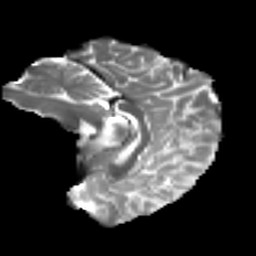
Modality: T2w
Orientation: sagittal
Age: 34
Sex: female
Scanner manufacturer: ge
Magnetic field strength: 3 T
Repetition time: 7.8 s
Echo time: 0.0606 s